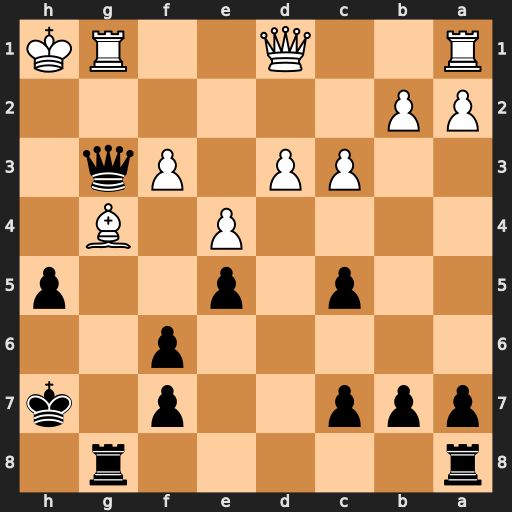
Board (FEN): r5r1/ppp2p1k/5p2/2p1p2p/4P1B1/2PP1Pq1/PP6/R2Q2RK
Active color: b
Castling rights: -
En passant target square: -
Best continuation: Qh4+ Kg2 hxg4 Rh1 gxf3+ Kxf3 Rg3+